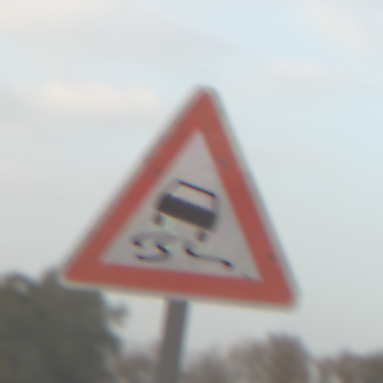
Verkehrszeichen: SchleuderOderRutschgefahr
Umgebung: Outdoor, Suburban
Tageszeit: MorningAfternoon
Wetter: Overcast
Licht: Natural
Jahreszeit: NotSpecified
Kontrast: LowContrast